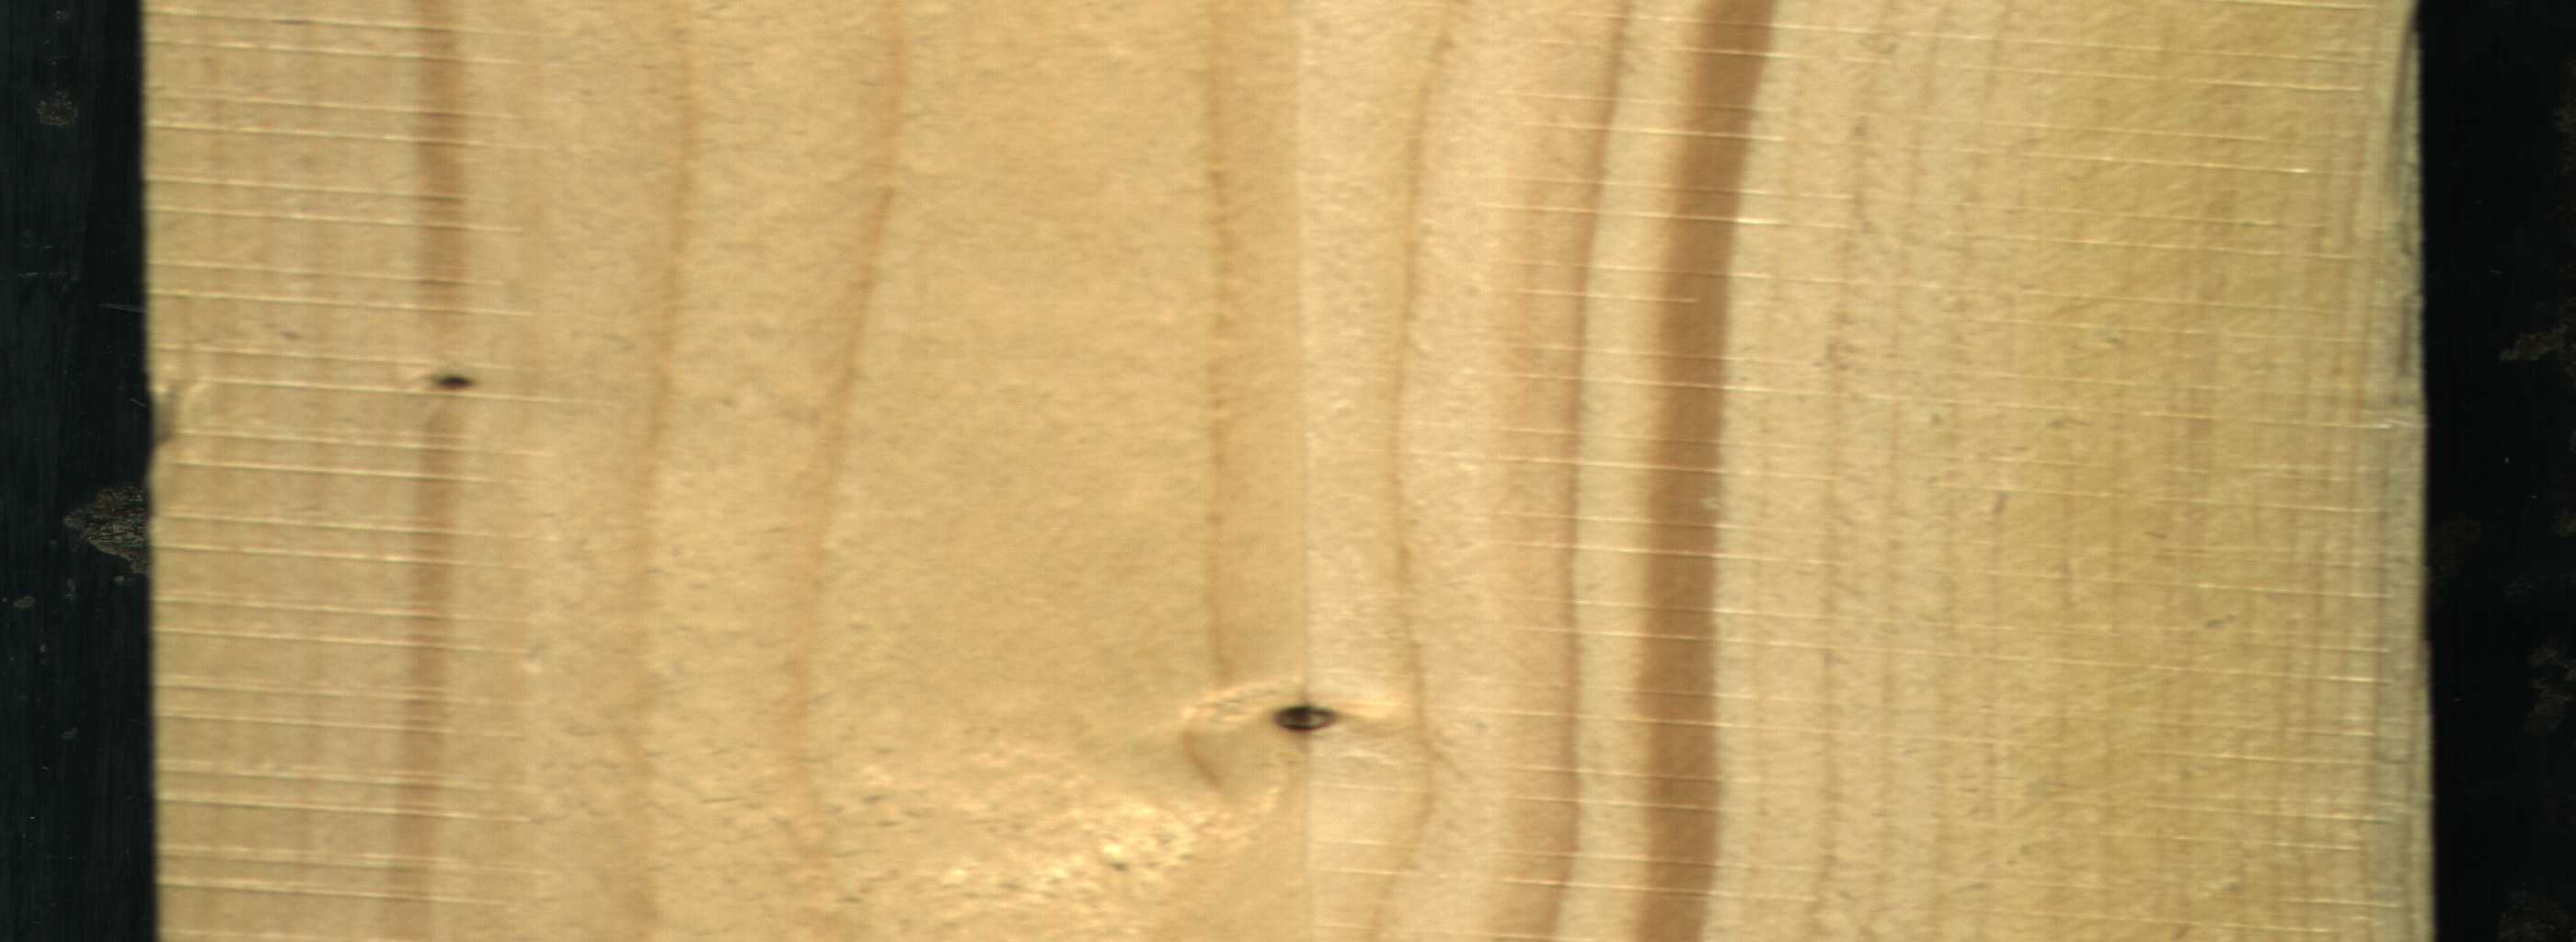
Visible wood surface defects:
Quartzity
Dead_Knot
Dead_Knot